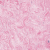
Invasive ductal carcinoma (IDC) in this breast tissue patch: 0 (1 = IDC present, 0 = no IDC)